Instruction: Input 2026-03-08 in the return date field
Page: home
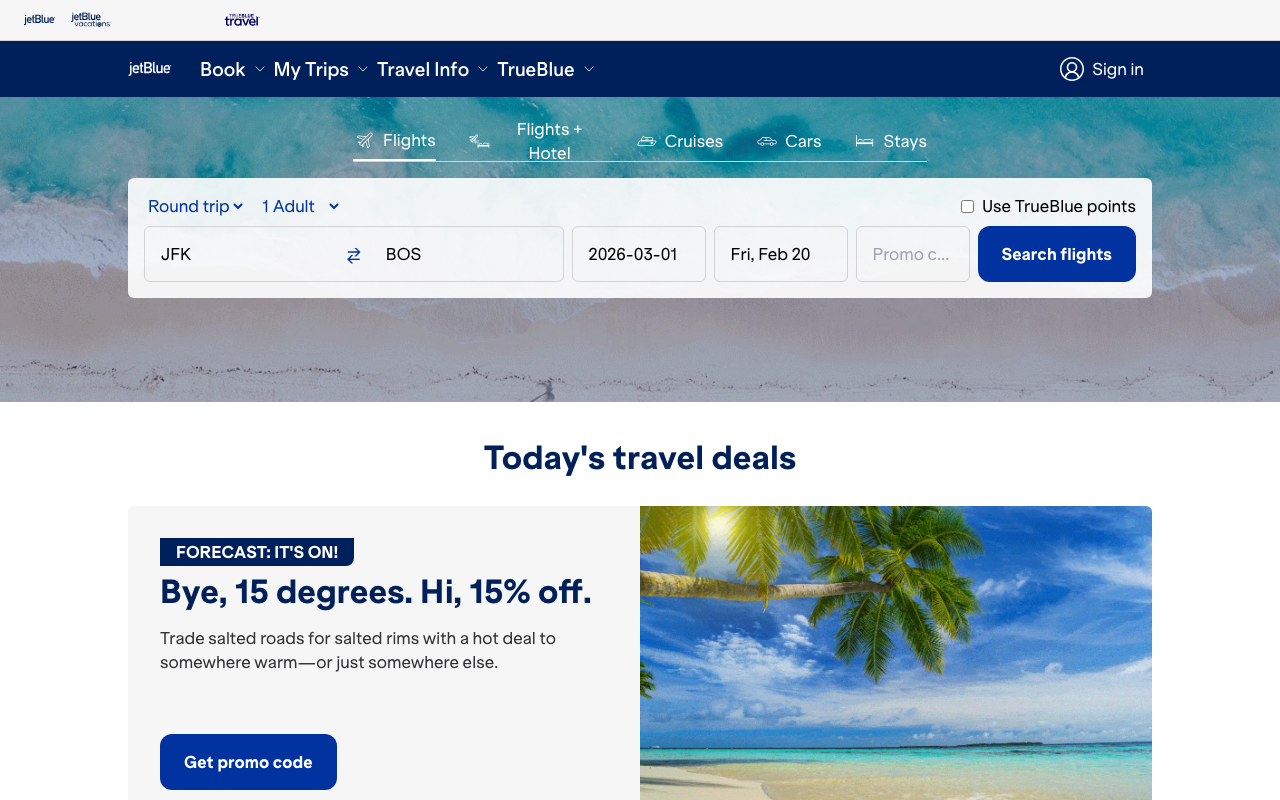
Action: type